Question: All I can get is a banner type of picture under the header. It isn't fitting the screen for width and height, which is what I want so different phone sizes will adjust. I've researched a lot but I can't get it. Here is the image of what I'm getting. I want the picture to fill the entire page, between the header and footer, and I want it to adjust for screen size.
Now getting this issue. Also the background is going on all of m pages and I just want it at home.

'''
<link rel="stylesheet" href="http://code.jquery.com/mobile/1.4.5/jquery.mobile-1.4.5.min.css" />
<script src="http://code.jquery.com/jquery-1.11.1.min.js"></script>
<script src="http://code.jquery.com/mobile/1.4.5/jquery.mobile-1.4.5.min.js"></script>
<style type="text/css">
#background {
background: url(landscape.jpg);
background-repeat:repeat-y;
background-position:center center;
background-size:100% 100%;
}
.ui-page {
background: transparent;
}
.ui-content{
background: transparent;
}
</style>
</head>
<body>
<div data-role="page" id="Home" >
<div data-role="header" data-position="fixed" >
<h1>Header</h1>
<a href="#bars" data-role="button" data-icon="bars" data- iconpos="notext" data-theme="a" data-inline="true">Bars</a>
</div><!-- /header -->
<div data-role="content" id="background">
<p>Home.</p>
</div><!-- /content -->
<div data-role="footer" data-position="fixed">
<h4>Page Footer</h4>
</div><!-- /footer -->
'''
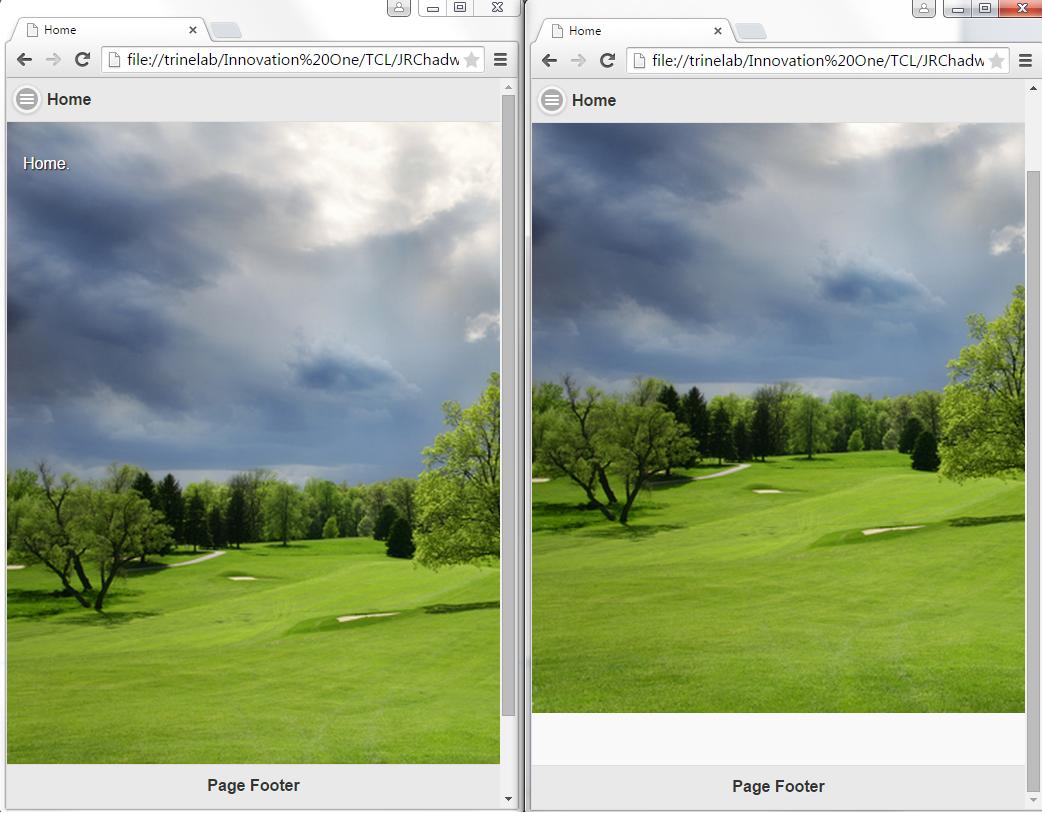
Answer: I recommend you to use class in order to add/edit style for the content.
Try using this CSS:
'''
.ui-content {
background: transparent url(http://miriadna.com/desctopwalls/images/max/Ideal-landscape.jpg);
background-size :cover; // or you can leave as 100% 100%
color:#FFFFFF;
text-shadow:1px 1px 1px #000000;
}
.ui-page {
background: transparent;
}
'''
And the following JS/Jquery:
'''
$(document).delegate('#Home', 'pageshow', function () {
var the_height = ($(window).height() - $(this).find('[data-role="header"]').height() - $(this).find('[data-role="footer"]').height());
$(this).height($(window).height()).find('[data-role="content"]').height(the_height);
});
'''
<URL>